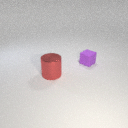
small purple rubber cube to the right of large red metal cylinder